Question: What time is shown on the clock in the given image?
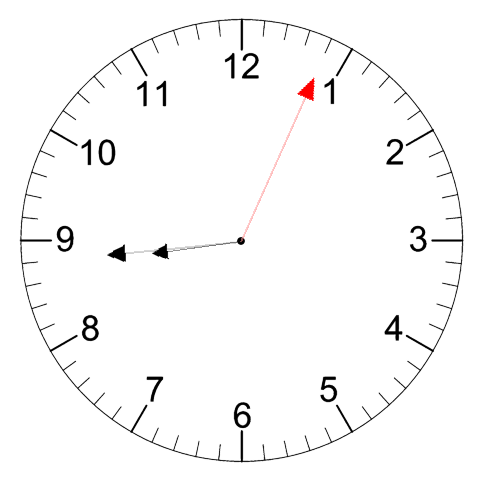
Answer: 08:44:04